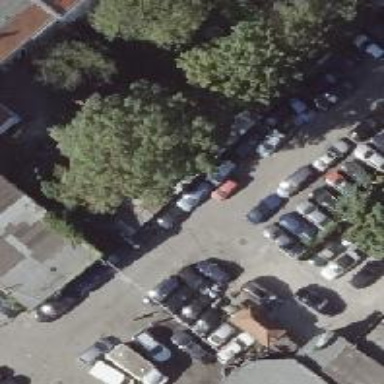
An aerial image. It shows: Car repair shop.